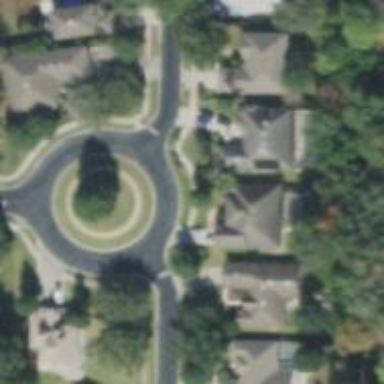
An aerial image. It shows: Residential road that intersects with roundabout.